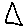
Label: triangle